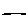
Label: line